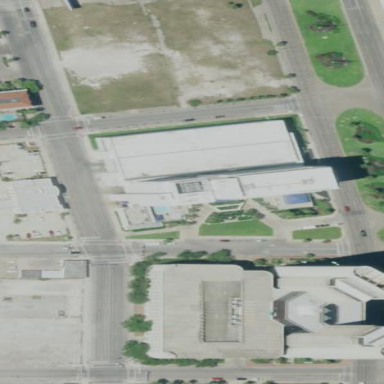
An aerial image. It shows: Hotel building.